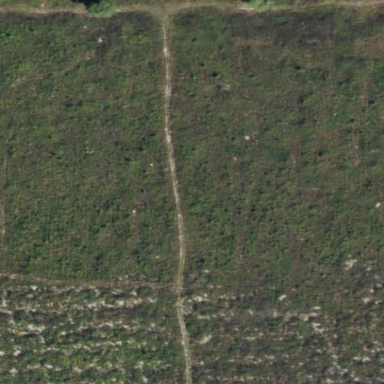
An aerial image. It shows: Area covered in scrub vegetation.